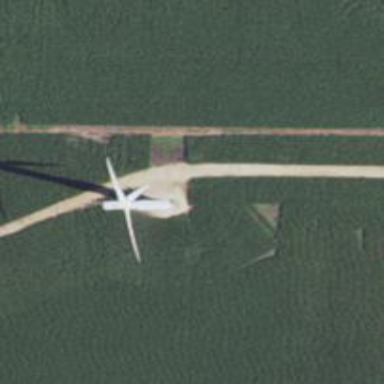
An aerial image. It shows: Wind power generator utilizing wind turbines.